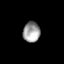
Tissue: lung
Cell type: Epithelial cells
Senescence score: 0.222
Nuclear area (px): 338
Mean DAPI intensity: 157.03